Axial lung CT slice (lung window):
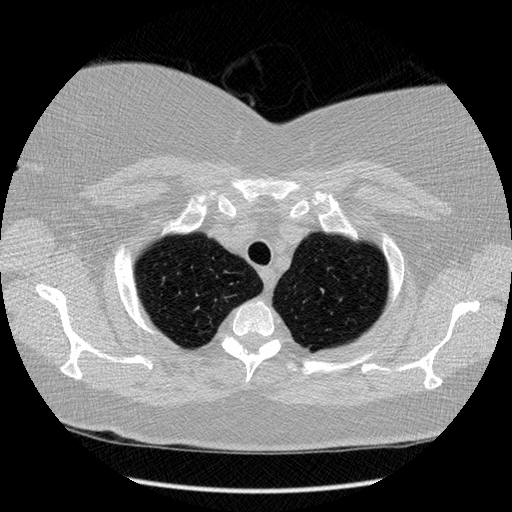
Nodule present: no